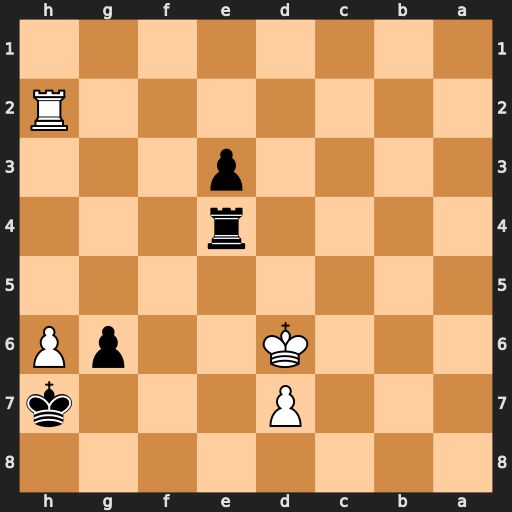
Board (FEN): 8/3P3k/3K2pP/8/4r3/4p3/7R/8
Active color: b
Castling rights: -
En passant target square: -
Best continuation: e2 d8=Q Rd4+ Kc7 Rxd8